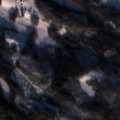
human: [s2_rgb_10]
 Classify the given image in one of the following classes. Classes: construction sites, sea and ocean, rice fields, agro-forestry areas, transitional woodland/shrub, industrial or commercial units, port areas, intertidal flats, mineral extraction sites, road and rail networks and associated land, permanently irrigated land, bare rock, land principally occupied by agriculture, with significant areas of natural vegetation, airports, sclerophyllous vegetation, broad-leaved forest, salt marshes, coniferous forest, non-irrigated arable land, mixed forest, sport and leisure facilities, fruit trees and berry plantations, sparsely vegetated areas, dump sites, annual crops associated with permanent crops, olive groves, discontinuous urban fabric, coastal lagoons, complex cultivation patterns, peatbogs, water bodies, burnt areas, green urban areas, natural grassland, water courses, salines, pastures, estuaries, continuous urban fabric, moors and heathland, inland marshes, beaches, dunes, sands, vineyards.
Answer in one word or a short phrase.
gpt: land principally occupied by agriculture, with significant areas of natural vegetation, coniferous forest, mixed forest, transitional woodland/shrub